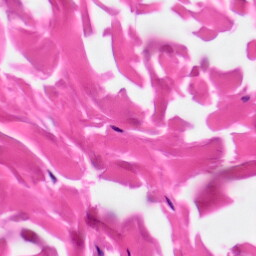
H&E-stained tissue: Skin